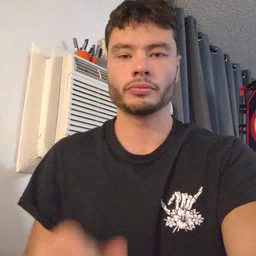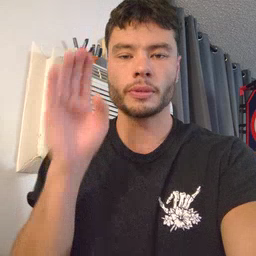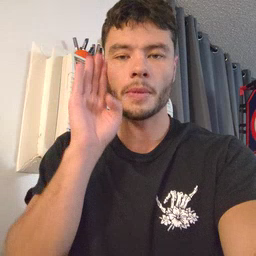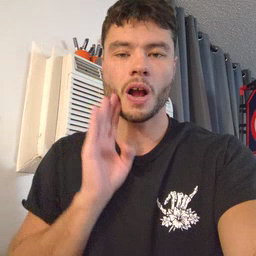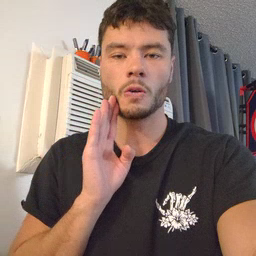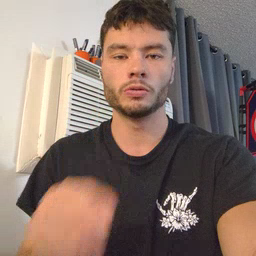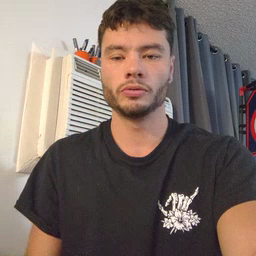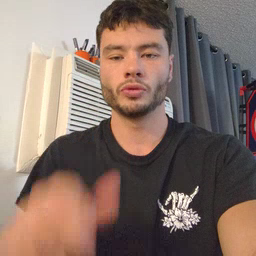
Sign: brown